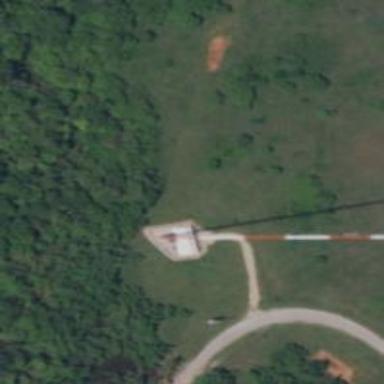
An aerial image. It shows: Man-made mast used for communication purposes.